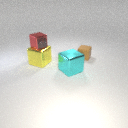
large yellow metal cube in front of small brown rubber cube